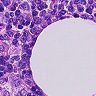
Metastatic tissue present: no